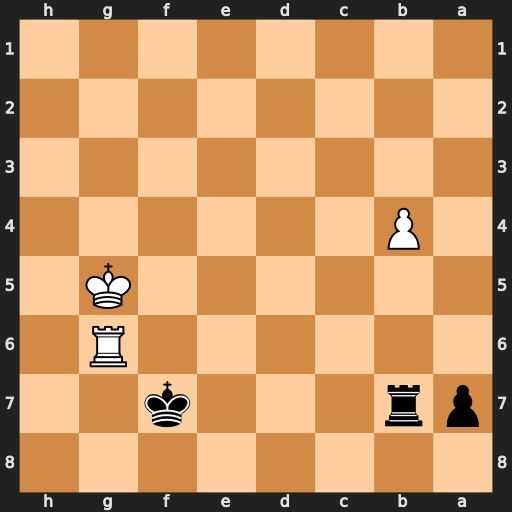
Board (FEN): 8/pr3k2/6R1/6K1/1P6/8/8/8
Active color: b
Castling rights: -
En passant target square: -
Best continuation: Rb5+ Kh6 Rb6 Rxb6 axb6 Kg5 Ke6